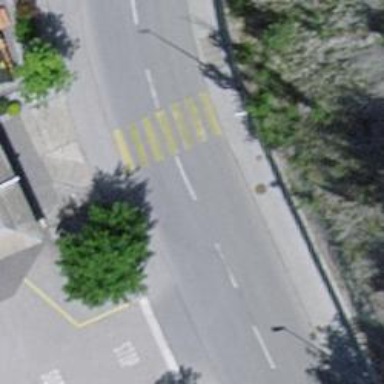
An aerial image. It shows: Residential road with asphalt surface. There are sidewalks on both sides of the road.